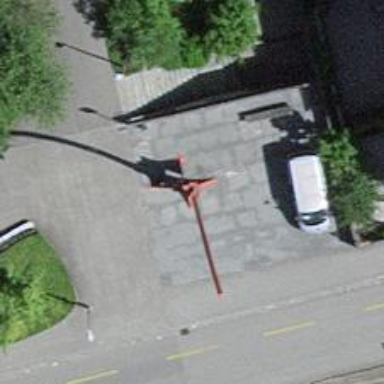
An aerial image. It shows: Red object.